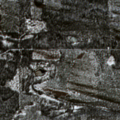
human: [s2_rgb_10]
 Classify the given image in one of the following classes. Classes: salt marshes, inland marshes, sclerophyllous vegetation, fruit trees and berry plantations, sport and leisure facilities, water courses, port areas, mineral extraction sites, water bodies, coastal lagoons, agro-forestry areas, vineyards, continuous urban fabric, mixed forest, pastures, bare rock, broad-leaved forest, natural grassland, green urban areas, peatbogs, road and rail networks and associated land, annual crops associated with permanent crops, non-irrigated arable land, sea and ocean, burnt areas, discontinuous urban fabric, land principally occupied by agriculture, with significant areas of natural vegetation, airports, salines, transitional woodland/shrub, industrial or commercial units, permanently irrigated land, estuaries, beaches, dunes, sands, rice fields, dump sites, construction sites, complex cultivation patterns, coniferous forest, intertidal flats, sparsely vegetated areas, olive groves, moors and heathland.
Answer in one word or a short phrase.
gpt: coniferous forest, mixed forest